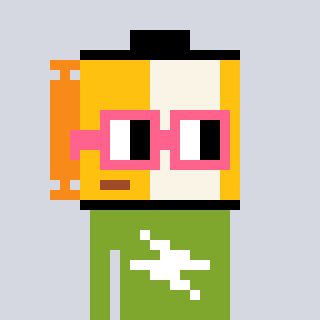
a pixel art character with square pink glasses, a film roll-shaped head and a slimegreen-colored body on a cool background